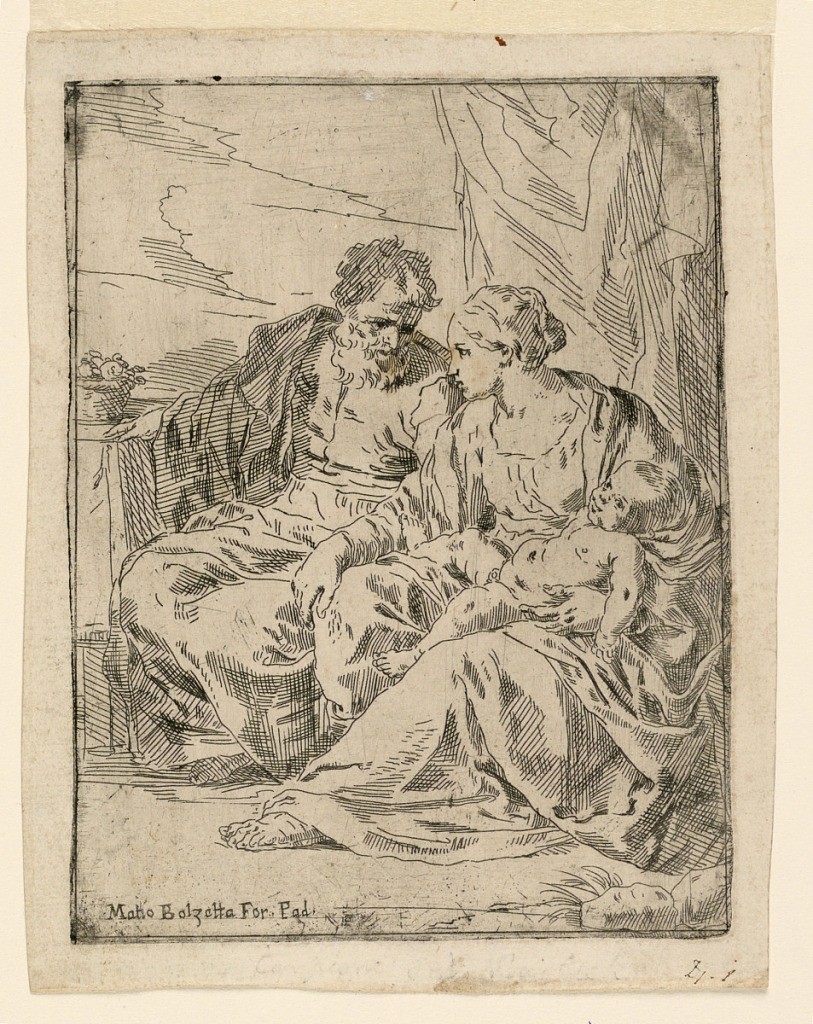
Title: The Holy Family
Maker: Giulio Carpione, Italian, 1613 - 1678
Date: ca. 1650
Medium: Etching on paper
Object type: Print
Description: The Virgin is seated with the Christ Child in her lap. St. Joseph, seated at the left, rests his right hand on a table and speaks to Mary.